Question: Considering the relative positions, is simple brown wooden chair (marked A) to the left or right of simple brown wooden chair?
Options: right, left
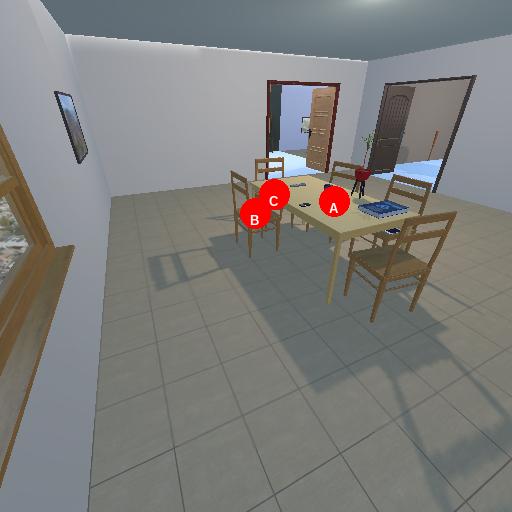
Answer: right